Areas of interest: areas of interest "Jin Taiyang Shopping Plaza"
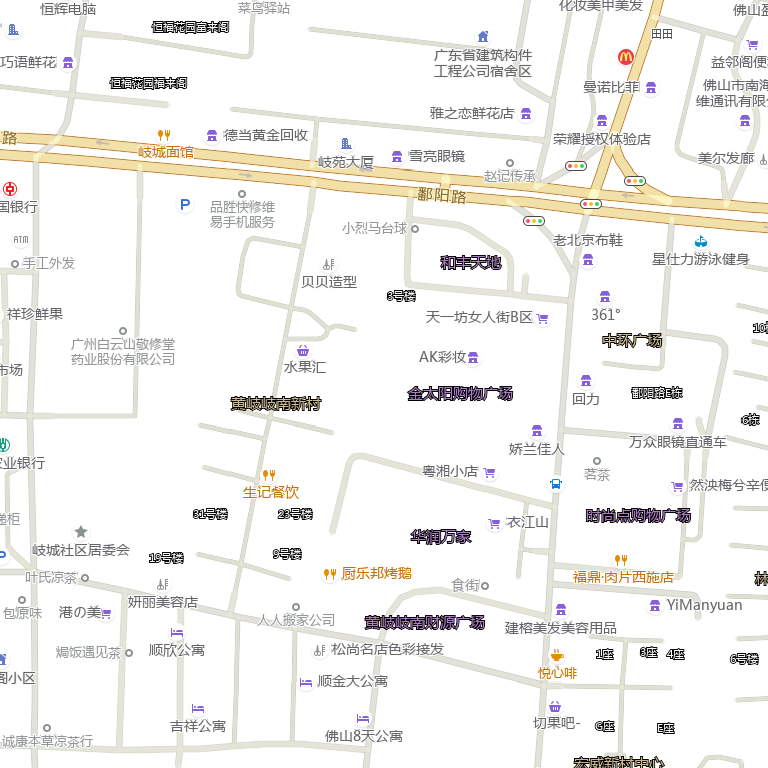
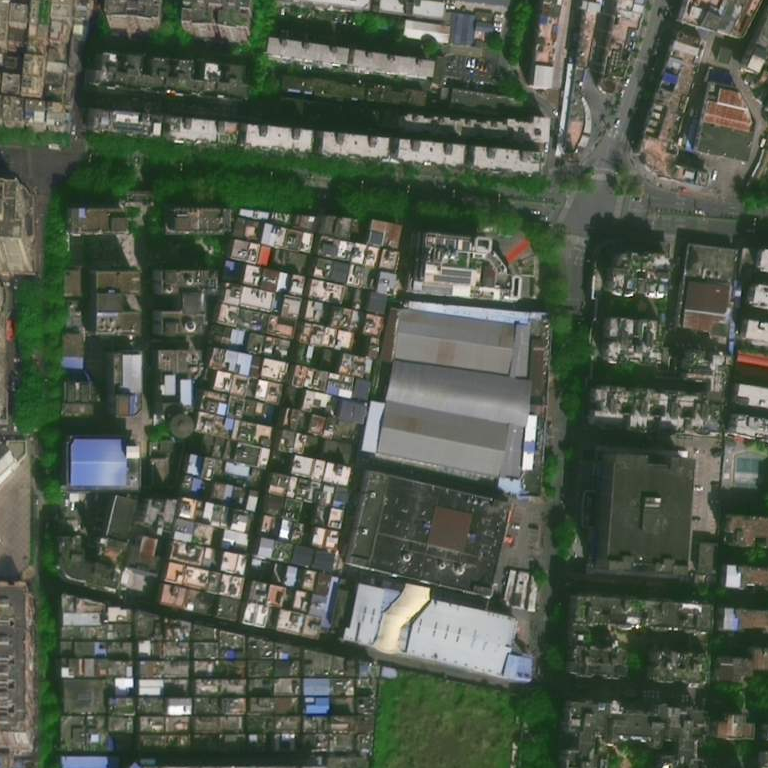